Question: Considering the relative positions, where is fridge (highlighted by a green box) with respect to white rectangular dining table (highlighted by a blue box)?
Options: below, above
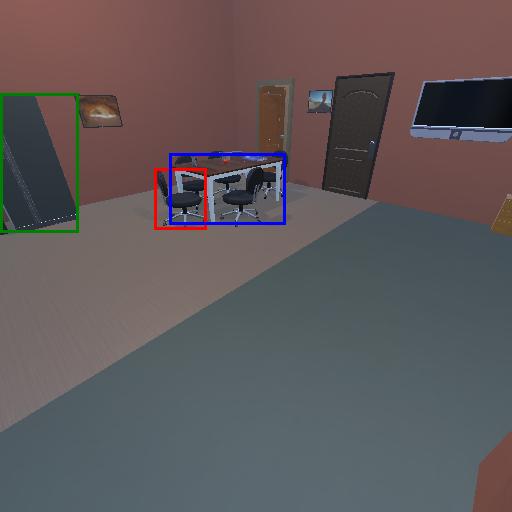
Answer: below